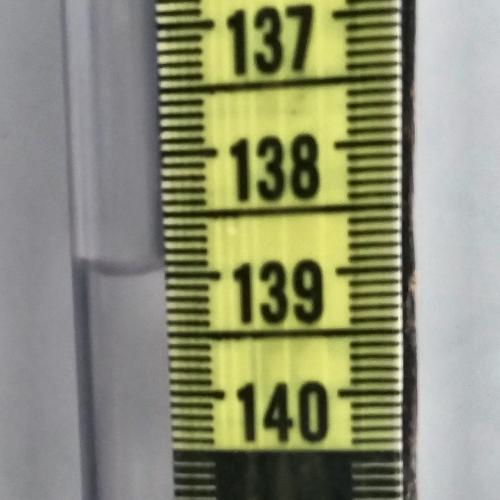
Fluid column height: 139.0 cm